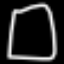
Label: square